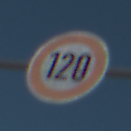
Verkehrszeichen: Geschwindigkeit120
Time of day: Midday
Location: Outdoor (Nature)
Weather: Clear
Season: NotSpecified
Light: Natural